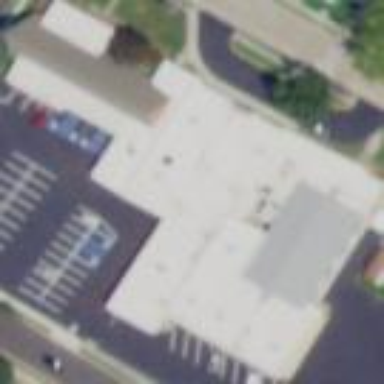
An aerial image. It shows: School building.